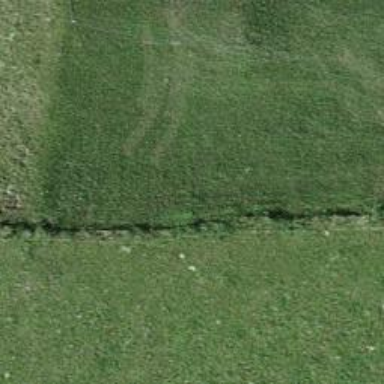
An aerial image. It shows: Wall made of dry stone.